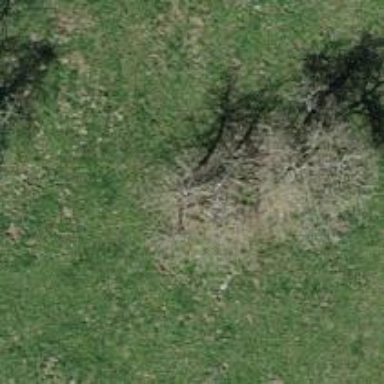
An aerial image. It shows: Single tag "natural: tree."